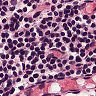
Metastatic tissue present: no